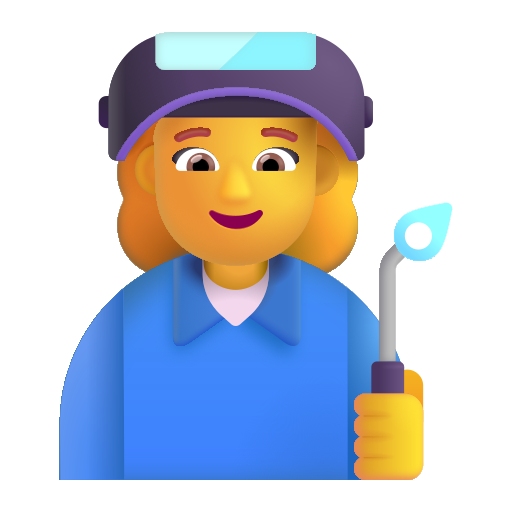
woman factory worker color default